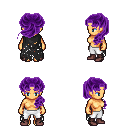
a pixel art fantasy rpg character, female body template, human, tanned skin, black tattered cape, white pants, purple princess hairstyle, maroon shoes, four views (front, back, left, right), 2x2 character sprite sheet, small pixel art, hard edges, no anti-aliasing